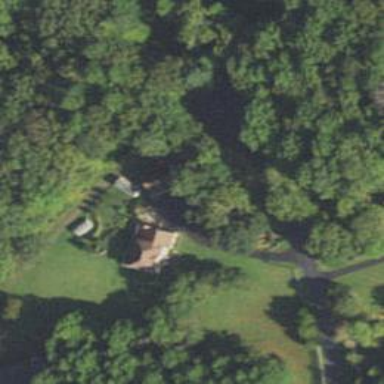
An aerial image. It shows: Driveway.